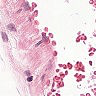
Metastatic tissue present: no